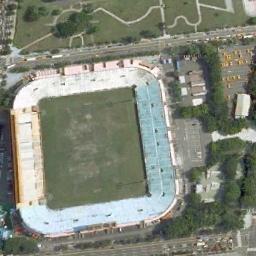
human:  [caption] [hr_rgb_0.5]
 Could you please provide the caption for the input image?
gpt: This oval stadium is surrounded by dense residential areas .

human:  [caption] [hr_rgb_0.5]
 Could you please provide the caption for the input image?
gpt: Square stadium next to the road, Lawn and parking lot .

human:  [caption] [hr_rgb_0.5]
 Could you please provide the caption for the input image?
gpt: The stadium is on the grass next to some trees .

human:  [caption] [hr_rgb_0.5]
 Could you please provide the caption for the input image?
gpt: There are many trees beside the stadium .

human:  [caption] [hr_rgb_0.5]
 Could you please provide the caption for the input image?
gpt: There are some green trees and lawns beside the stadium .